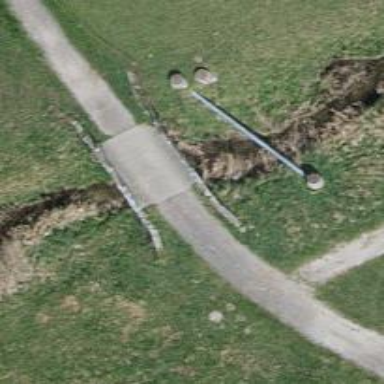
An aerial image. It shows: Track road passing over bridge with grade 3 tracktype.